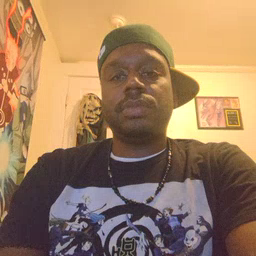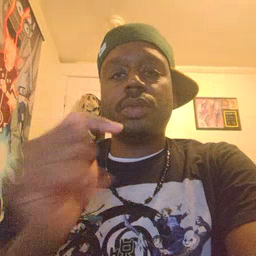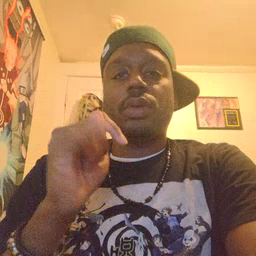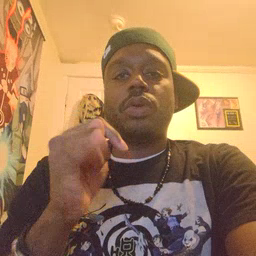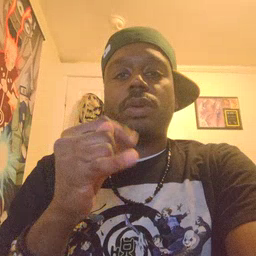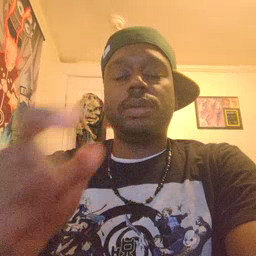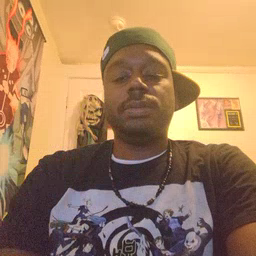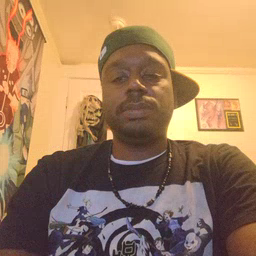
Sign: toy